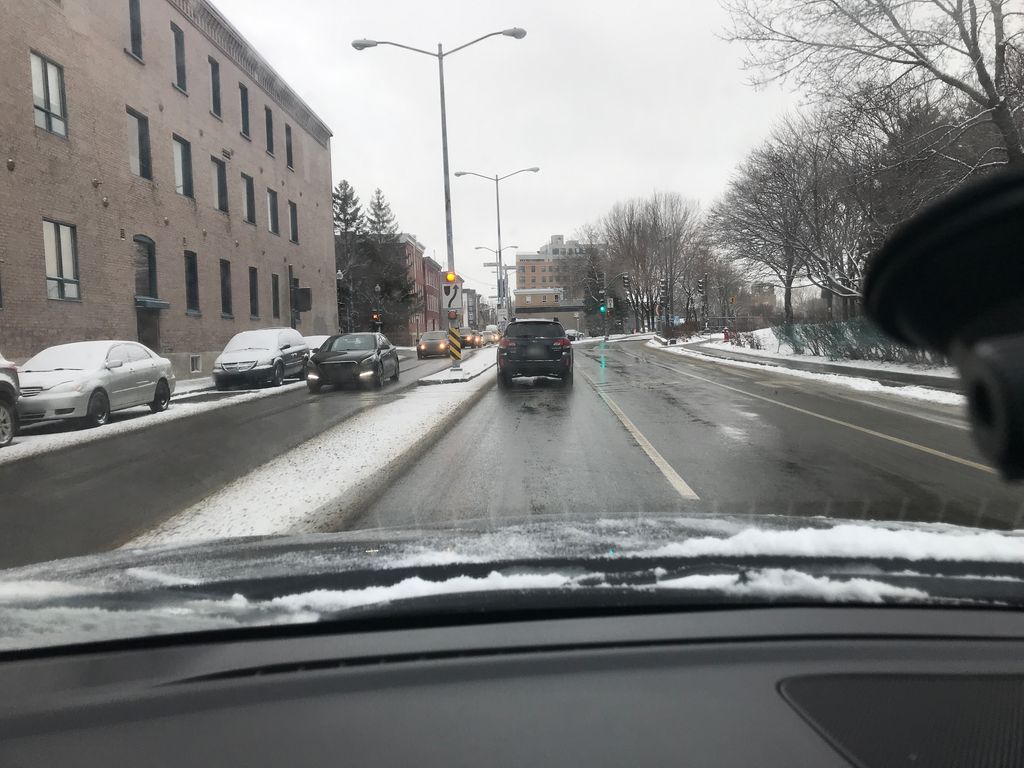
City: quebec_city